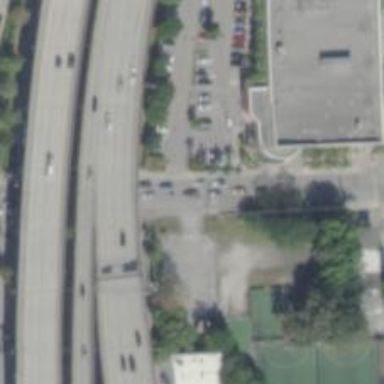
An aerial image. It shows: Primary highway with separate asphalt sidewalks.